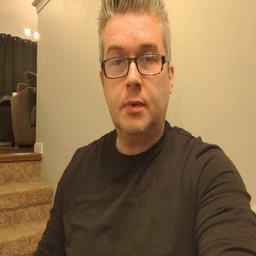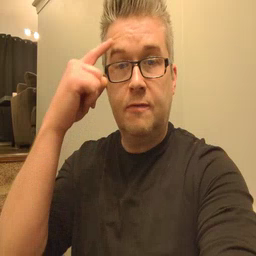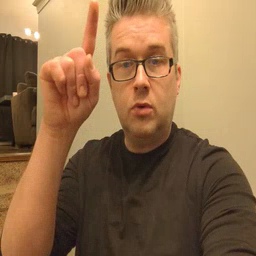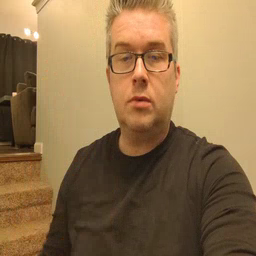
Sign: for